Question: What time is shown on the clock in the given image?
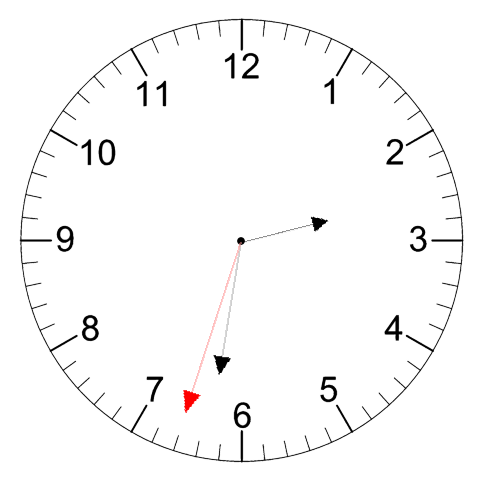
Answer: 02:31:33